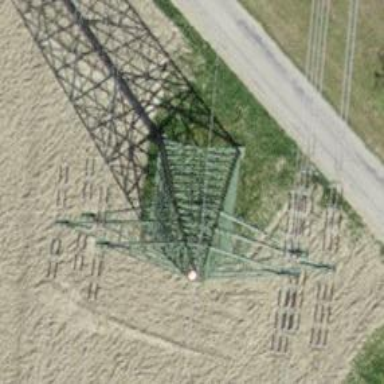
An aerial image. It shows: Power line with double and quad wires.